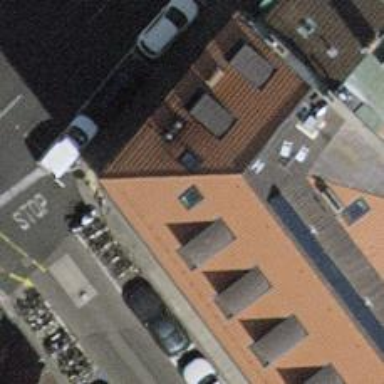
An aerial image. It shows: Restaurant.